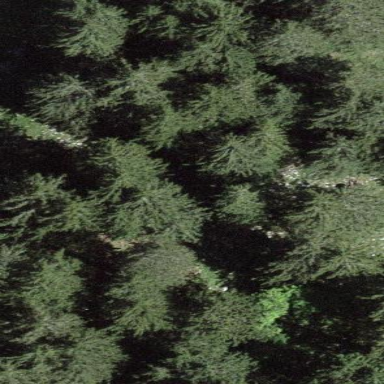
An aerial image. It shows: Forest area.